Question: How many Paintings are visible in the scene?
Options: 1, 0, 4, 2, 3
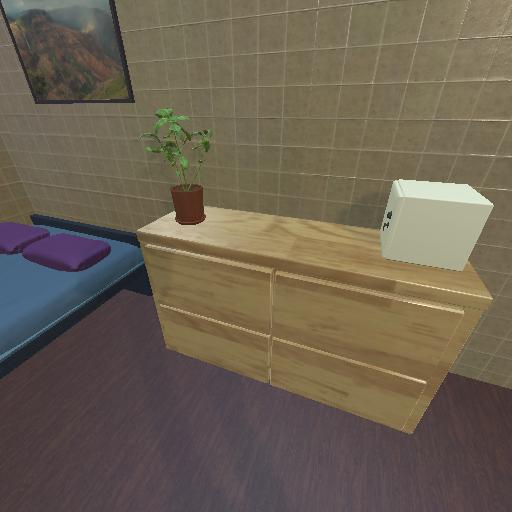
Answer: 1